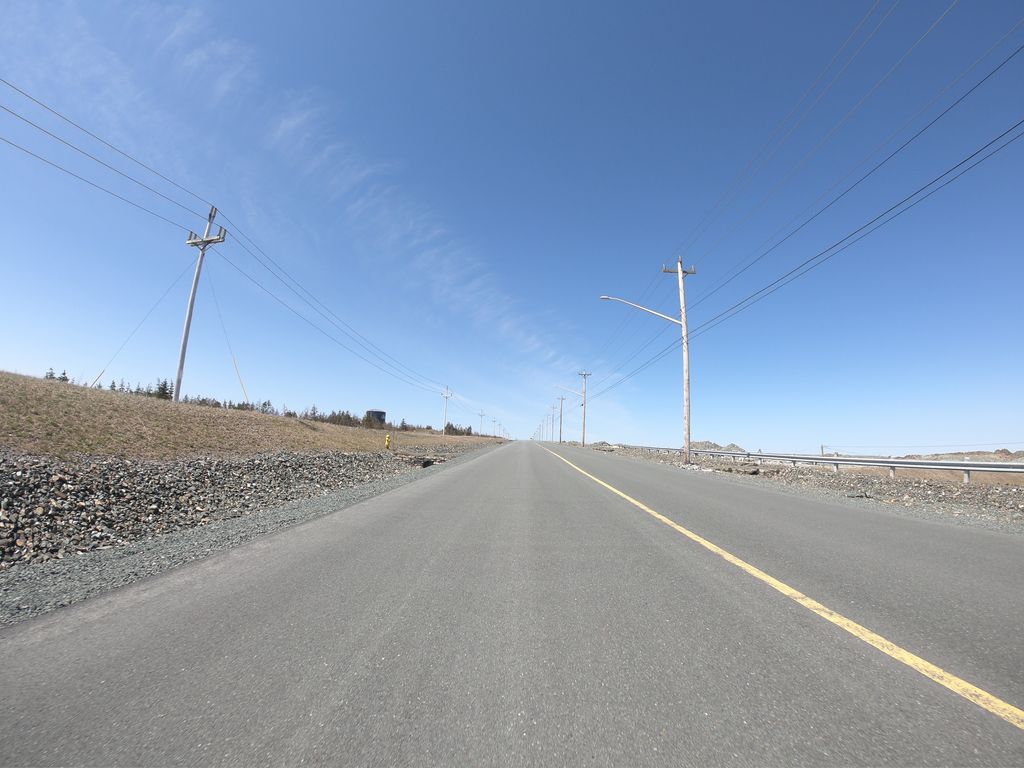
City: st_johns